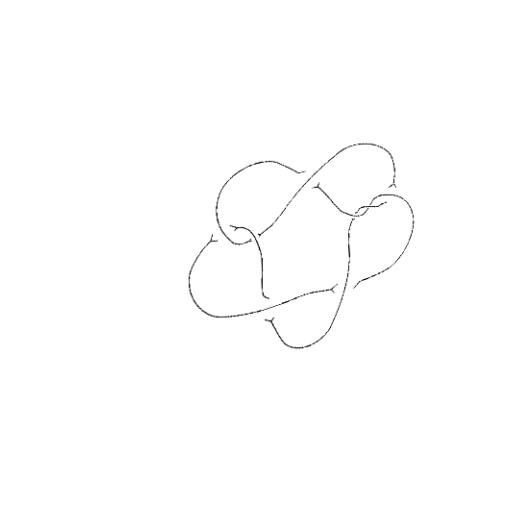
Crossing number: 8